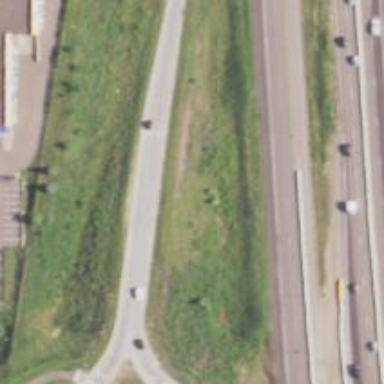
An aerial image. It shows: Motorway link at Diverging Diamond Interchange (DDI).